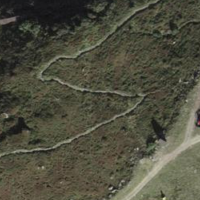
EUNIS habitat code: 26
Species observed at this site:
Vaccinium myrtillus